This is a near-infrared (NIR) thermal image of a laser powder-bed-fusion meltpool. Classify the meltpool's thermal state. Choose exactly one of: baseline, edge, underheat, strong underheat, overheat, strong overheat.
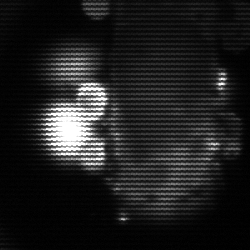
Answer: strong underheat